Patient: sex M, age 32
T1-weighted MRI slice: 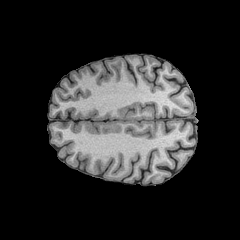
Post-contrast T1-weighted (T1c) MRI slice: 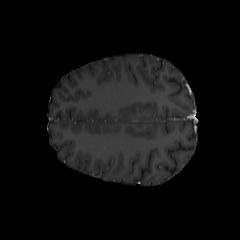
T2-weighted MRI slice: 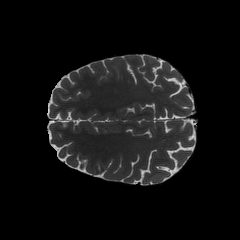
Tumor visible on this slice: no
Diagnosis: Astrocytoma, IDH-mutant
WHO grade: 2